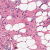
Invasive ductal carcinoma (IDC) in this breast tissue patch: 0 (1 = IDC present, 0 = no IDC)